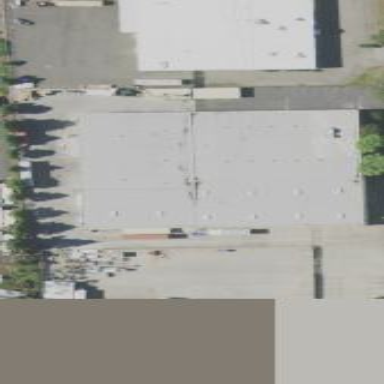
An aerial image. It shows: Commercial building.